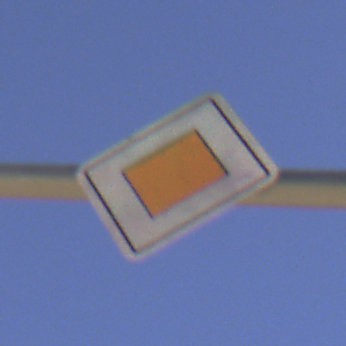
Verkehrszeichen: Vorfahrtsstrasse
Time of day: Midday
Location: Outdoor (Nature)
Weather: Clear
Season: NotSpecified
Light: Natural